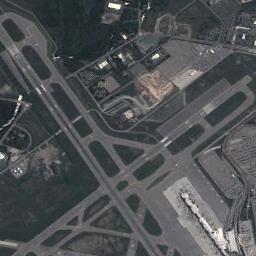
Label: airport